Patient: sex M, age 61
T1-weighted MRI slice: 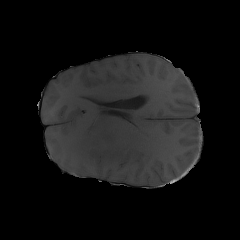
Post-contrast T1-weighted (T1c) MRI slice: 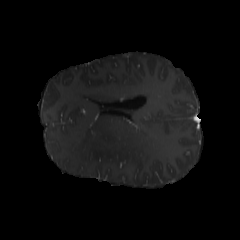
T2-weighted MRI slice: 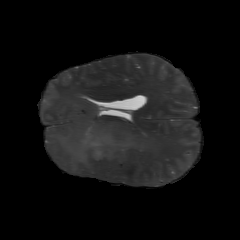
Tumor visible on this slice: yes
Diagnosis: Glioblastoma, IDH-wildtype
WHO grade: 4